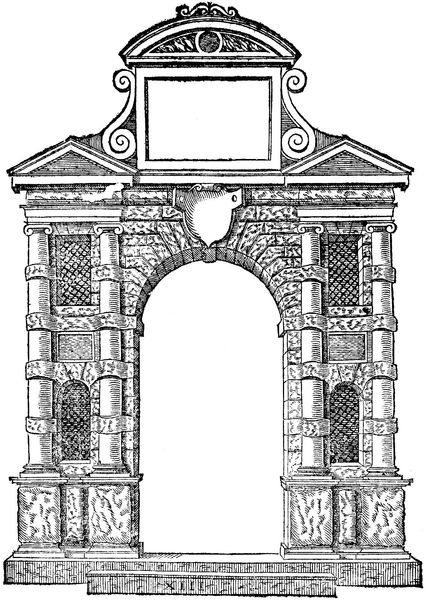
Titel: Architettura et Prospettiva
Künstler: Sebastiano Serlio
Schlagwörter: dunkel, fenster, hell, schwarz, skizze, säulen, zeichnung, muster, architektur, barock, sockel, stein, bogen, giebel, grafik, pilaster, rundbogen, treppe, tafel, stufen, tor, eingang, radierung, stich, entwurf, segmentbogen, dreiecksgiebel, portal, rustika, wappen, voluten, ionisch, postament, lisenen, arabeske, bauskizze, halbsäulen, halbsäule, triumpf, unterbrochen, archiektur, xiii